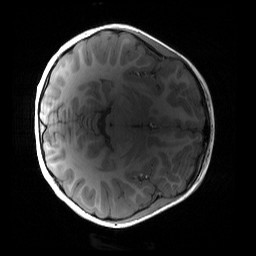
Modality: T1w
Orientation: axial
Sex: female
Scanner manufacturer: siemens
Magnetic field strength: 3 T
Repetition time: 1.9 s
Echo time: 0.00243 s